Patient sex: F
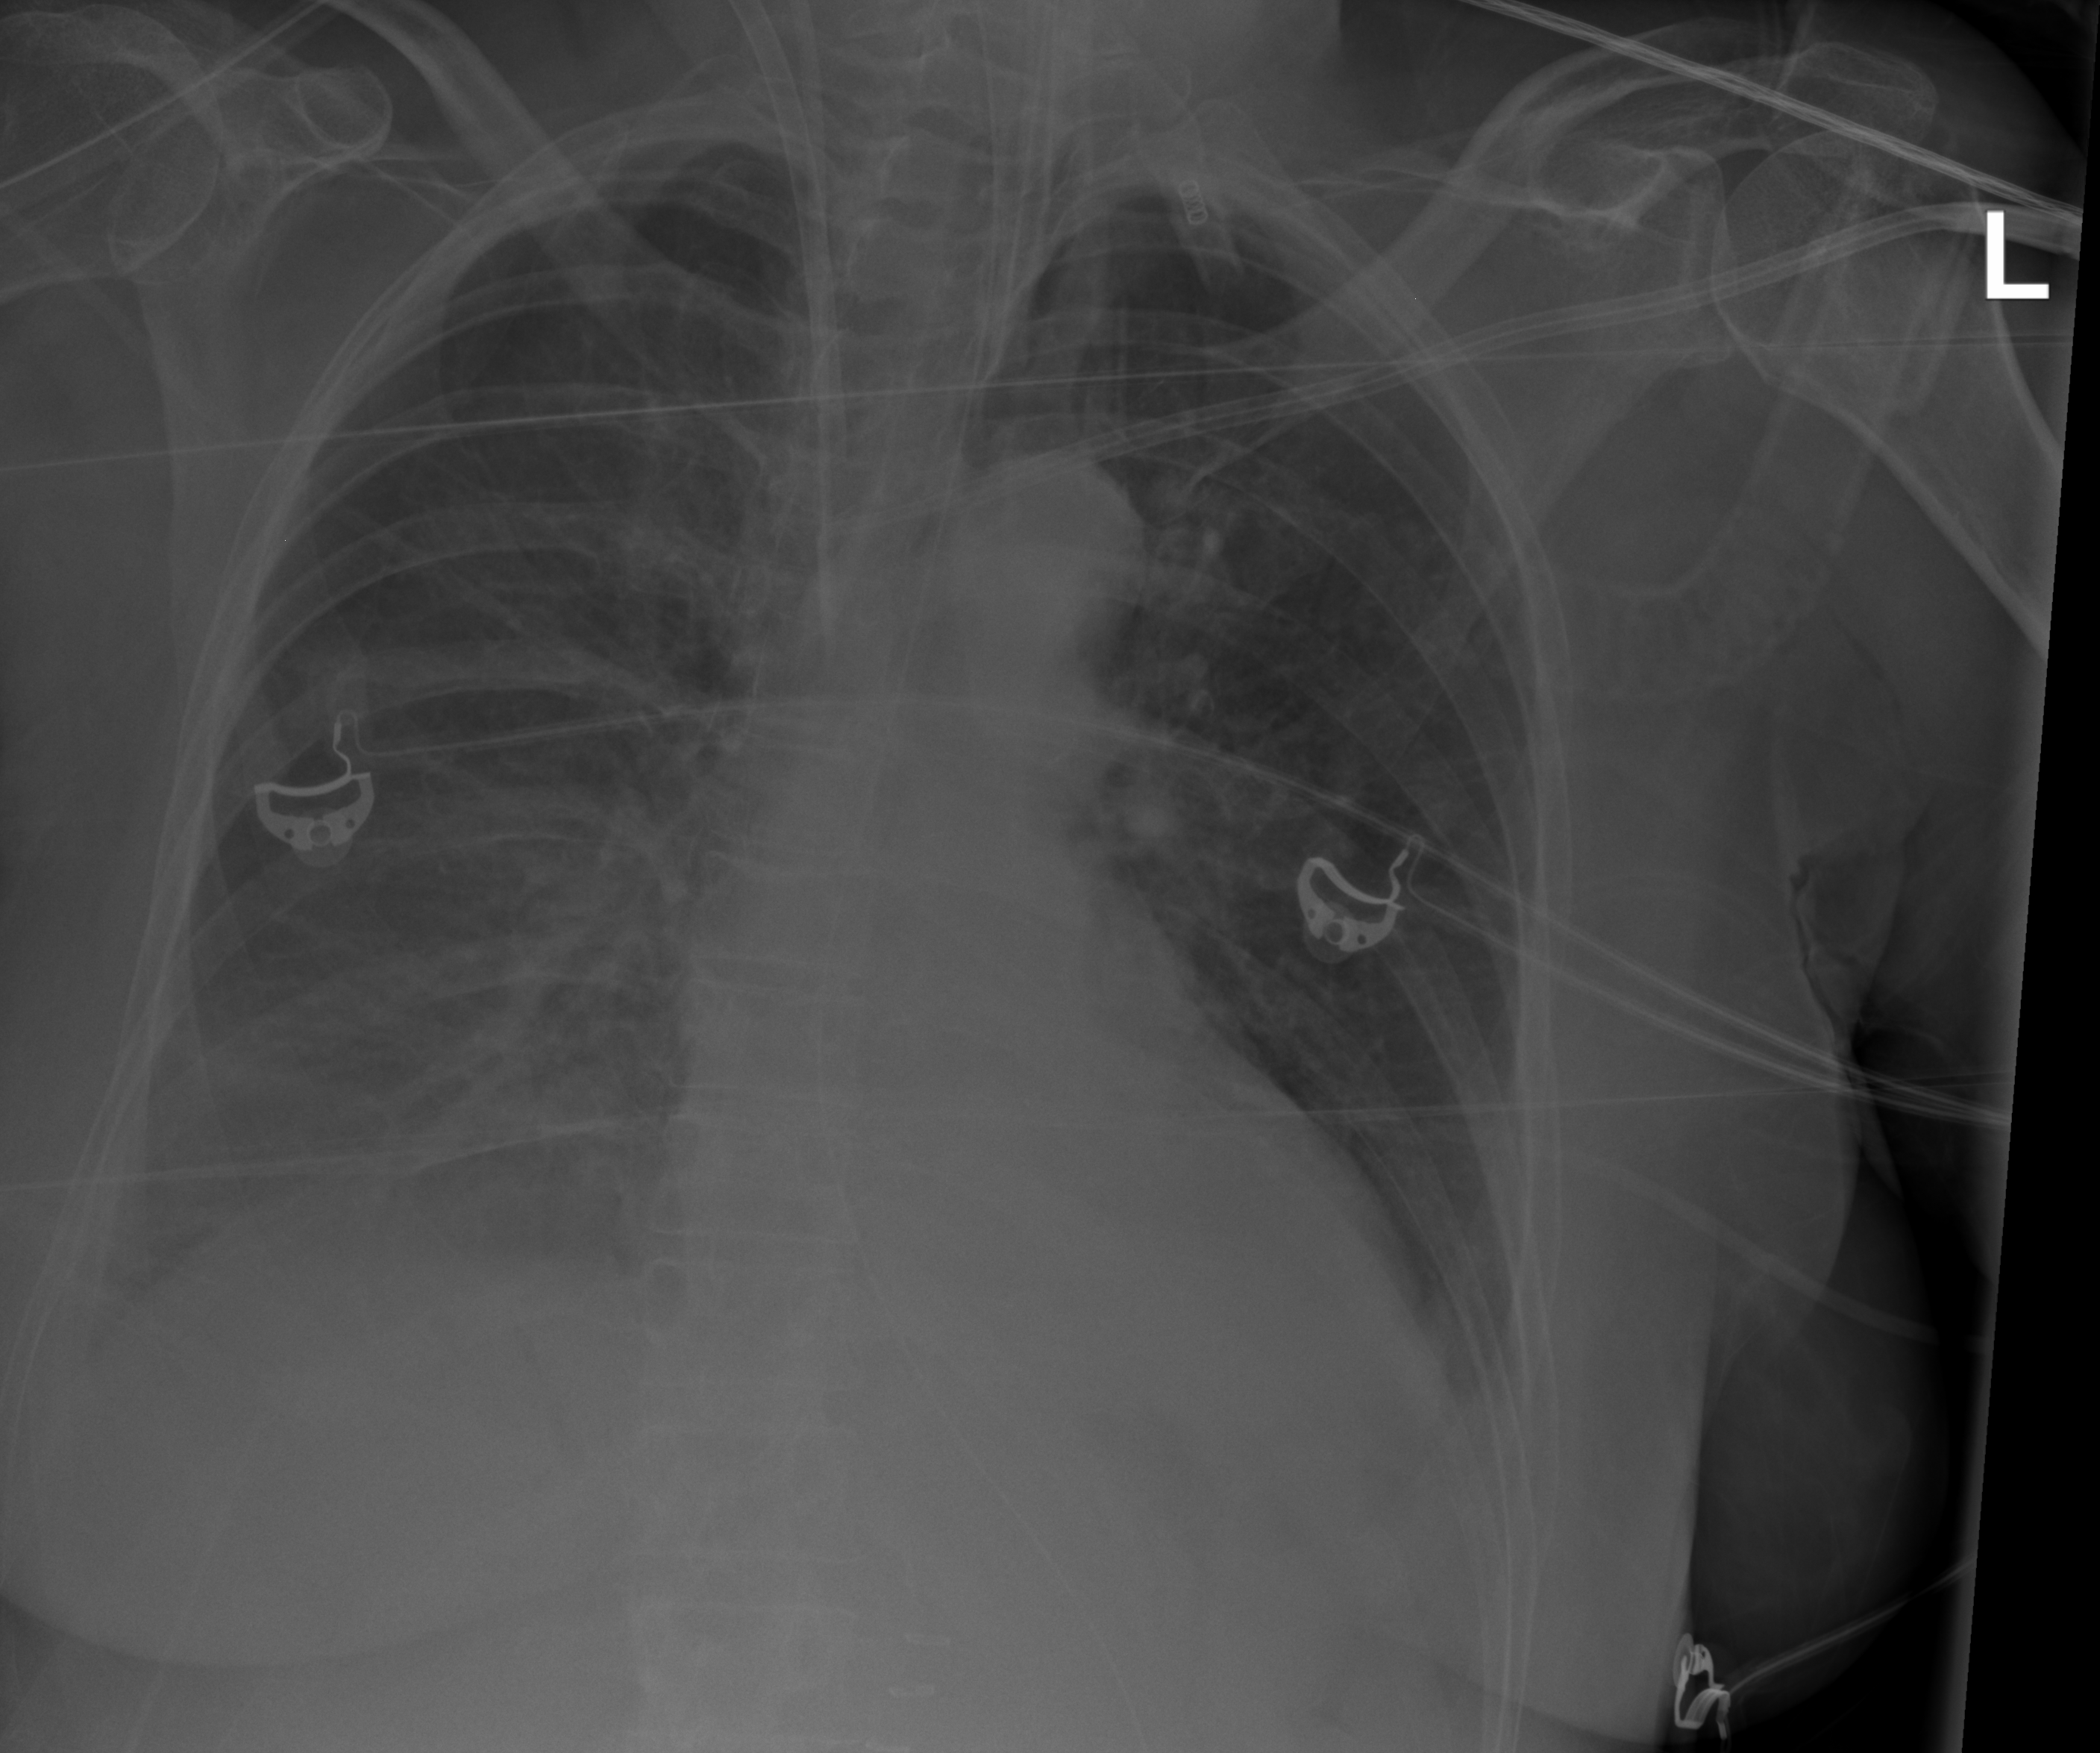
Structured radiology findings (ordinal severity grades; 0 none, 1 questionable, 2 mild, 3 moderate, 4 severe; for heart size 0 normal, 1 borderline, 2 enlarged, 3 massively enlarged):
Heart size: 1
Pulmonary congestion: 2
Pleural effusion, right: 2
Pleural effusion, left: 2
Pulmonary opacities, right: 2
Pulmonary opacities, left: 0
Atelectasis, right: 2
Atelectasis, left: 2